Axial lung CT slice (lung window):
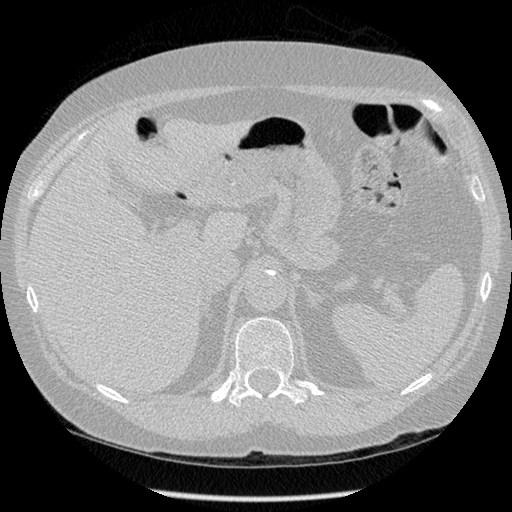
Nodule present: no